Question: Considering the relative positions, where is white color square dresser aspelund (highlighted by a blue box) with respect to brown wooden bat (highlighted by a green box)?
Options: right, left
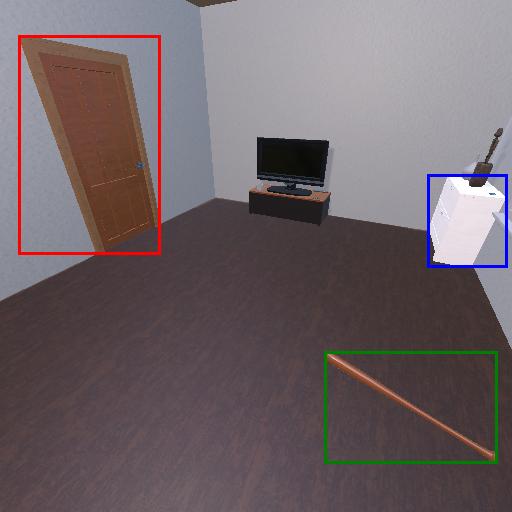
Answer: right